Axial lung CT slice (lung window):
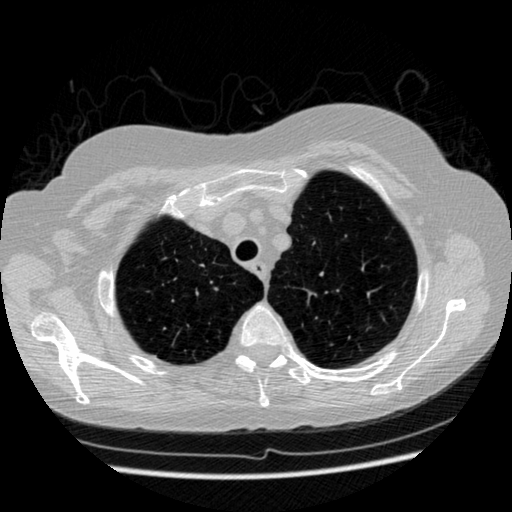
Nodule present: no